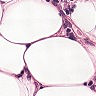
Metastatic tissue present: no